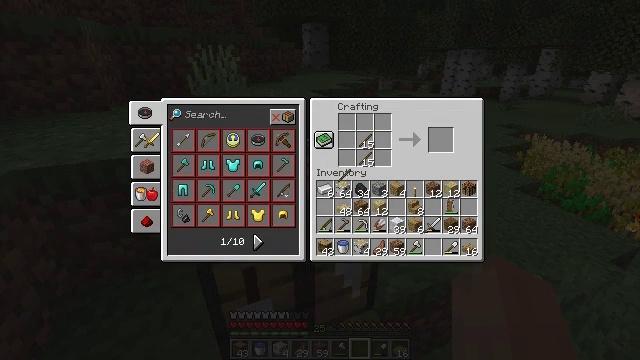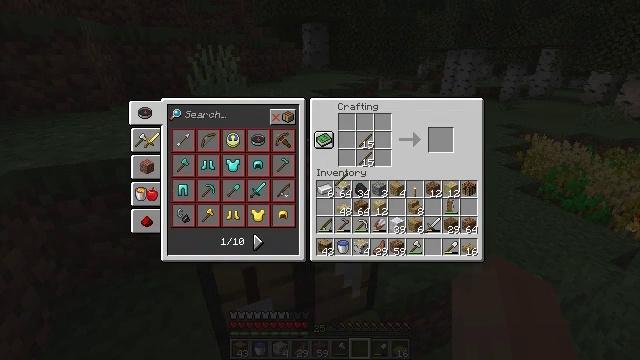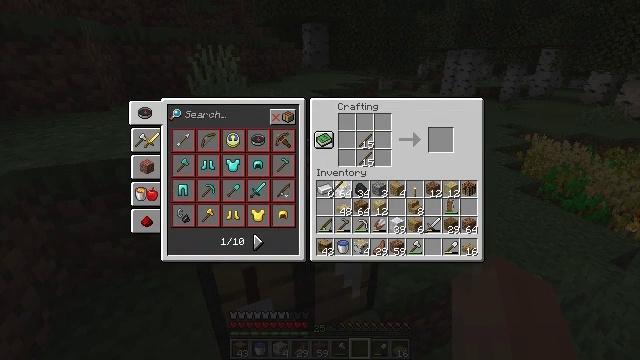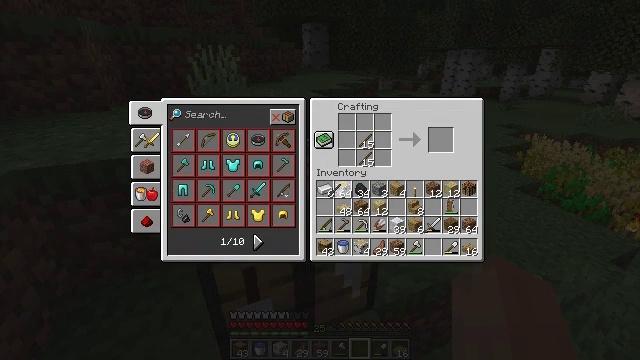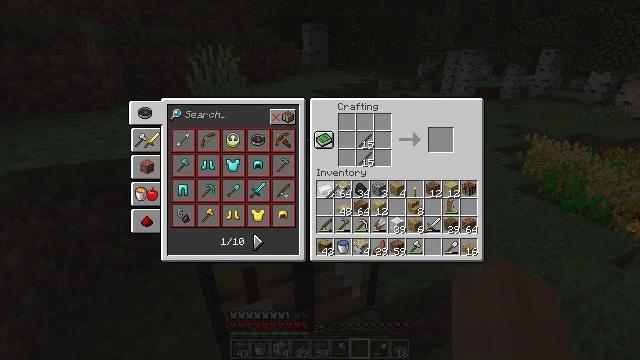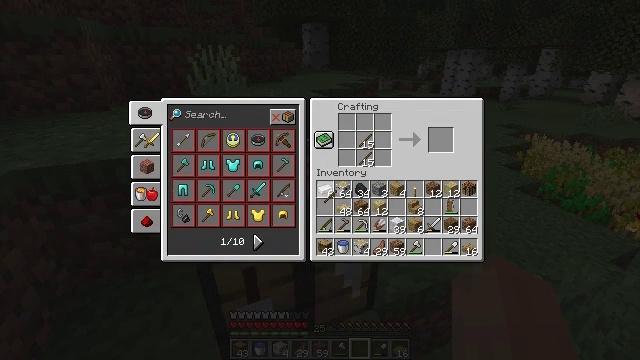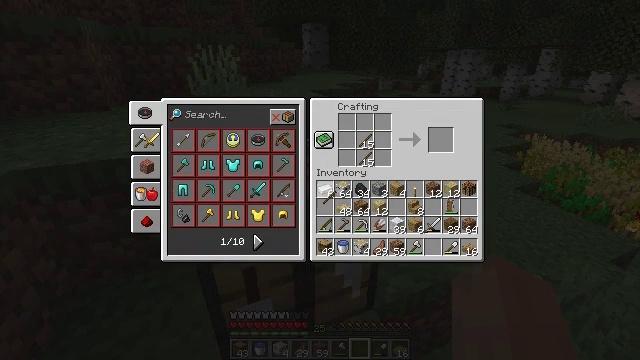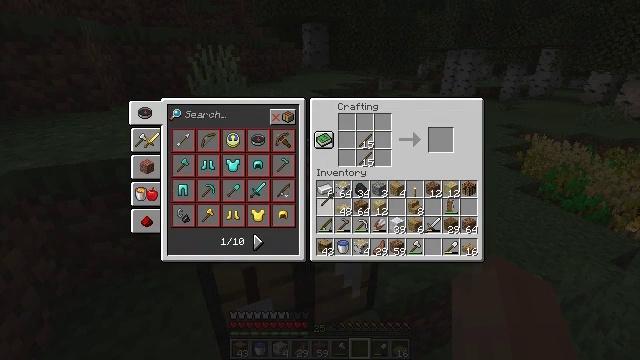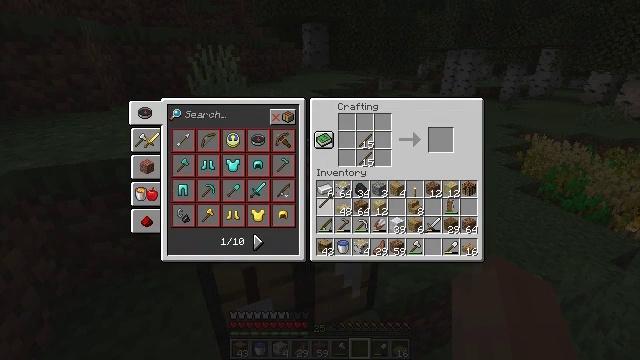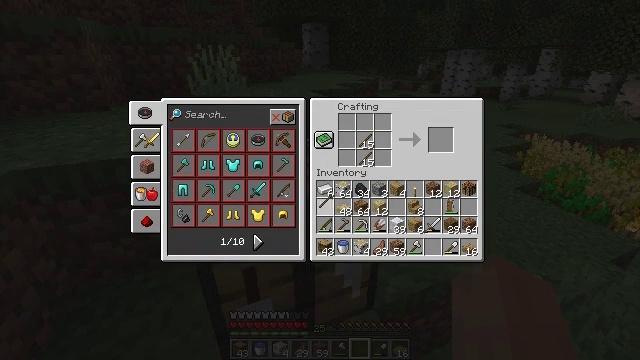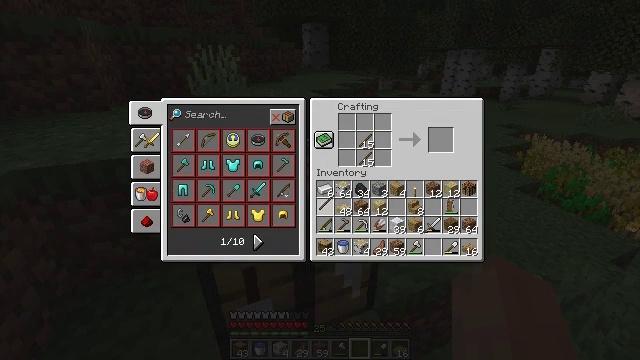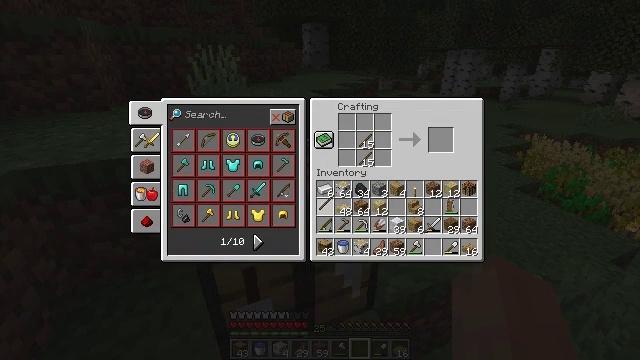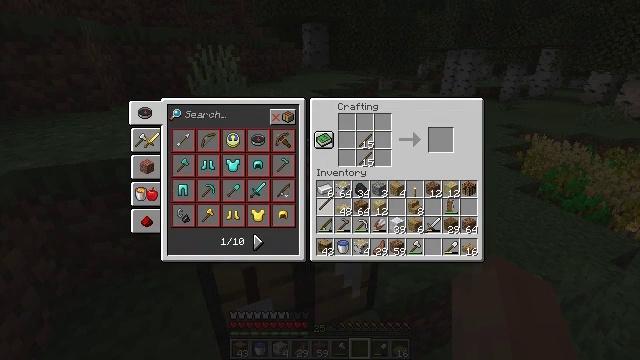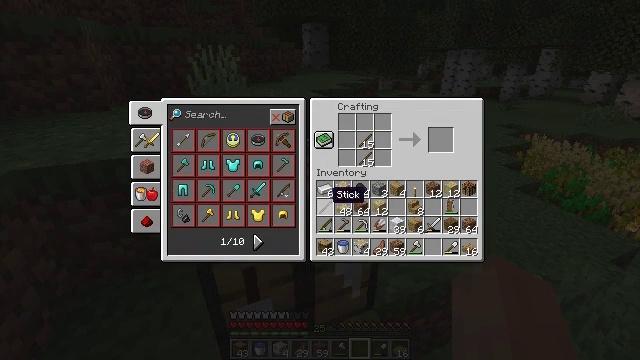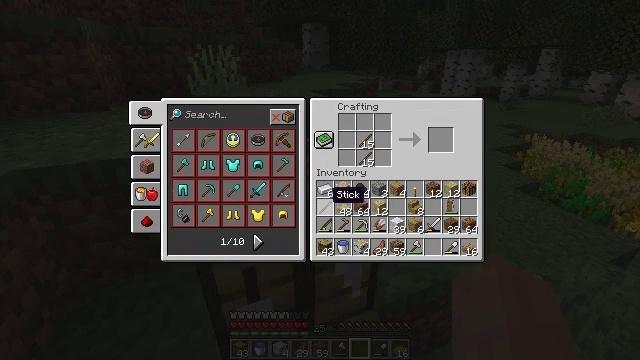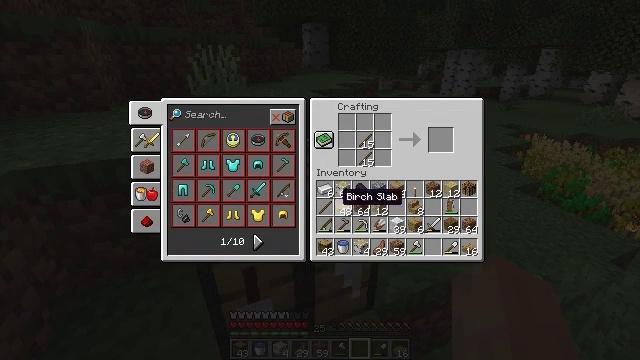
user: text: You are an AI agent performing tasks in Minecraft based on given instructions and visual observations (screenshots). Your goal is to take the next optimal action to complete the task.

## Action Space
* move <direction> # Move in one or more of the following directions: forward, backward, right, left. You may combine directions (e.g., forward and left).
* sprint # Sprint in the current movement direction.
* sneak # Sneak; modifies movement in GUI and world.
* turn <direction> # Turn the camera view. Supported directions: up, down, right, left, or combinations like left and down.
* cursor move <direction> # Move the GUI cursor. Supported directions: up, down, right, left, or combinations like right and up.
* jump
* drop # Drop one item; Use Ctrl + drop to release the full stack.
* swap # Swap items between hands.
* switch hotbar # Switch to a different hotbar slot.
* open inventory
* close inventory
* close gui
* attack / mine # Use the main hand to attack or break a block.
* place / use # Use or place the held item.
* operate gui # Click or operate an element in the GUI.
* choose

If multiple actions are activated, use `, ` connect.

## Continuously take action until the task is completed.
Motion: motion action
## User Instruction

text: Interact with the crafting table to create a birch fence.
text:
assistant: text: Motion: no_op
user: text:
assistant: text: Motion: cursor move down
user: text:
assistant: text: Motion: no_op
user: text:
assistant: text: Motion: no_op
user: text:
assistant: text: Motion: no_op
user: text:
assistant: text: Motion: no_op
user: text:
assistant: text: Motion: no_op
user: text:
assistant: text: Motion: no_op
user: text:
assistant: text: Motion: no_op
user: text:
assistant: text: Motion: no_op
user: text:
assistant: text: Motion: operate gui
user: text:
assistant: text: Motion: operate gui
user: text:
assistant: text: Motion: no_op
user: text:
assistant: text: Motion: no_op
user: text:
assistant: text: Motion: cursor move right
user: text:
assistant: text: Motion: cursor move right
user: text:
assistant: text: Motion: cursor move right
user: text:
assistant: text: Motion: no_op
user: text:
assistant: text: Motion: no_op
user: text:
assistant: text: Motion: no_op
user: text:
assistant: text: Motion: no_op
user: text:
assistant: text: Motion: no_op
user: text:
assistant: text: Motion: no_op
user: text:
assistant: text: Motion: operate gui
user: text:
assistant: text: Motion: no_op
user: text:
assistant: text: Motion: no_op
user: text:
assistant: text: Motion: cursor move up
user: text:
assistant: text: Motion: cursor move left and up
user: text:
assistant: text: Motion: no_op
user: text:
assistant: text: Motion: no_op